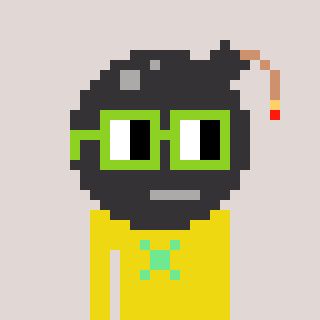
a pixel art character with square light green glasses, a bomb-shaped head and a yellow-colored body on a warm background